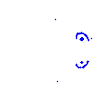
Particle: kaon